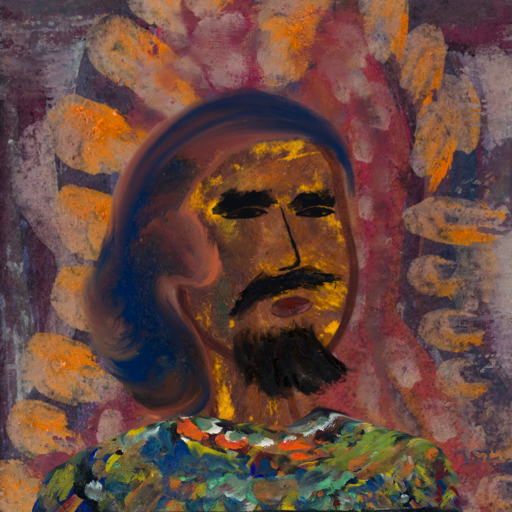
Background: Doll, Head And Neck Side: Comrade, Face Side: Mosgoul, Bust: An_Impression, Hair Side: Mother_And_Son_Son, Head Accessory: Blank, Second Necklace: Blank, Necklace: Blank, Baby: Blank